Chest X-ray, AP view. Patient: 13 years old, sex M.
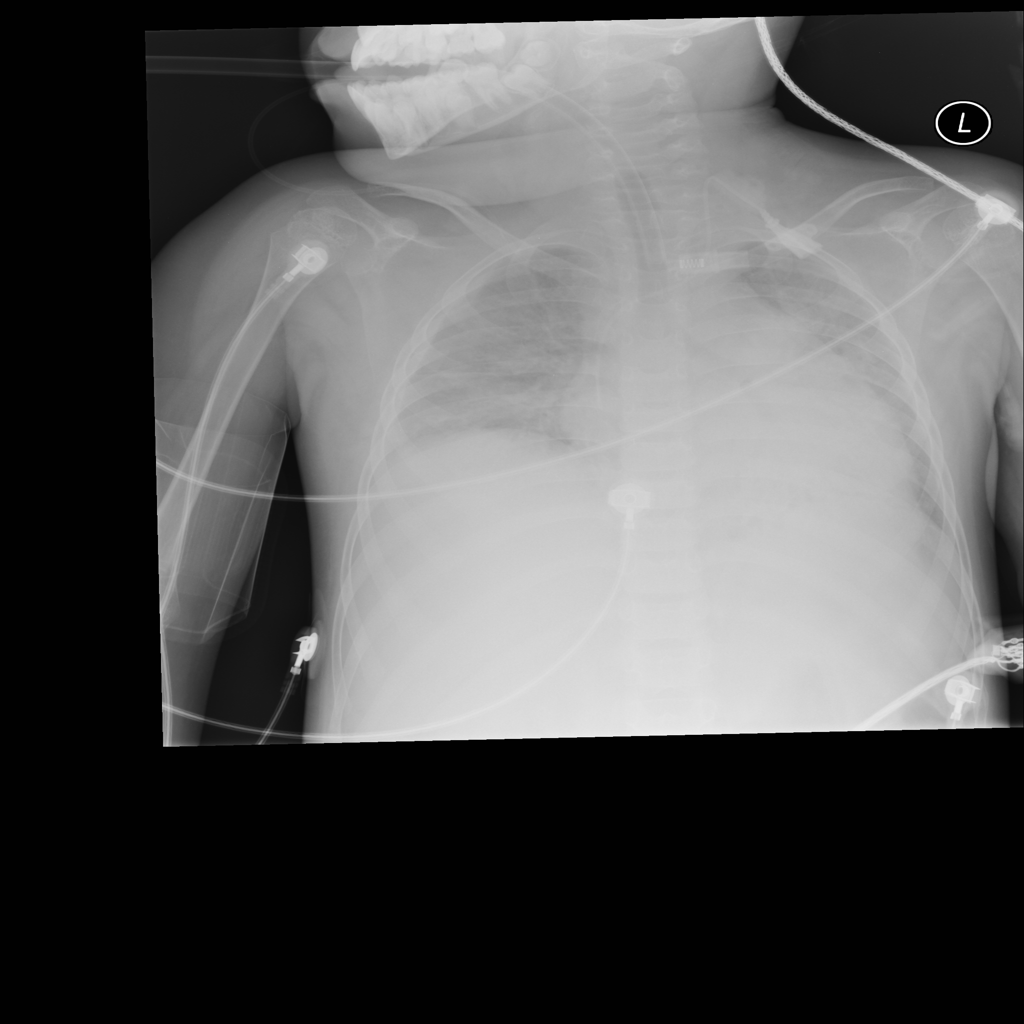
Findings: No Finding